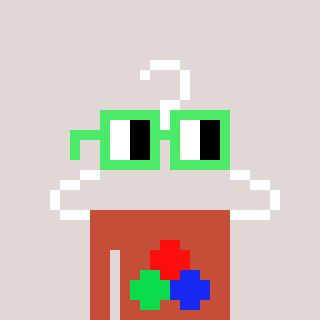
a pixel art character with square light green glasses, a hanger-shaped head and a rust-colored body on a warm background